Question: i have load profile data where x axis is load profile such that for multiple same values of x (constant load) i have different values for y.
till now in excel i used to line plot y and right click graph->selec data->change hoizontal axis data by providing it range o x axis data and that used to give me the graph

the problem i have is when i try to give
plot(x,y), matplotlib plots y for unique vals of x ie it neglects out all the remaining value of for same value of x.
and when i plot with plot(y) i get sequence numbers on x axis
i tried xticks([0,5,10,15]) for checking out but couldn't get the required result.
my question is
is it possible to plot a graph in a similar fashion as of excel
the other alternative i could think of was plotting plot(y and plot (x) with same horizontal axis it atleast gives a pictorial idea but is there any means to do it the excel way??
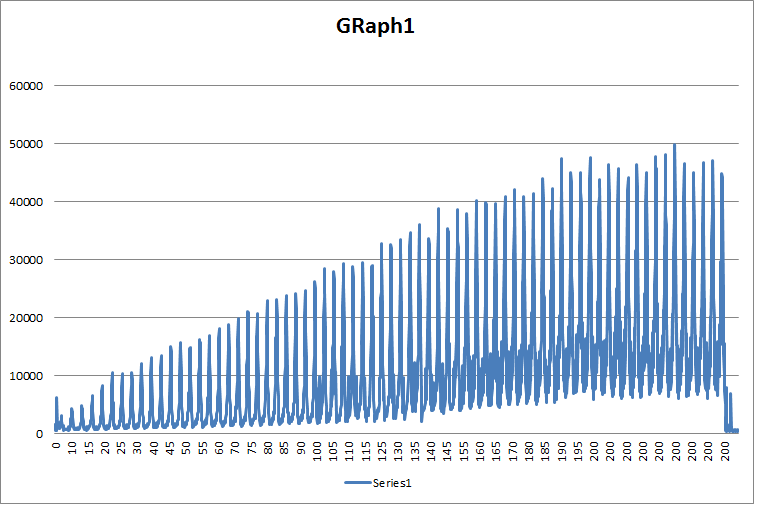
Answer: From your description, it sounds to me like you want to use the "scatter" plotting command instead of the "plot" plotting command. This will allow the use of redundant x-values. Sample code:
'''
import numpy as np
import matplotlib.pyplot as plt
# Generate some data that has non-unique x-values
x1 = np.linspace(1,50)
y1 = x1**2
y2 = 2*x1
x3 = np.append(x1,x1)
y3 = np.append(y1,y2)
# Now plot it using the scatter command
# Note that some of the abbreviations that work with plot,
# such as 'ro' for red circles don't work with scatter
plt.scatter(x3,y3,color='red',marker='o')
'''

As I mentioned in the comments, some of the handy "plot" shortcuts don't work with "scatter" so you may want to check the documentation: <URL>